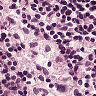
Metastatic tissue present: no